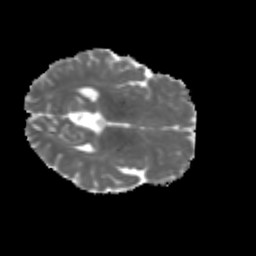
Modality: MD
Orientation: axial
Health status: ill
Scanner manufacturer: siemens
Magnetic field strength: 3 T
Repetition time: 6.7 s
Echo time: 0.1 s